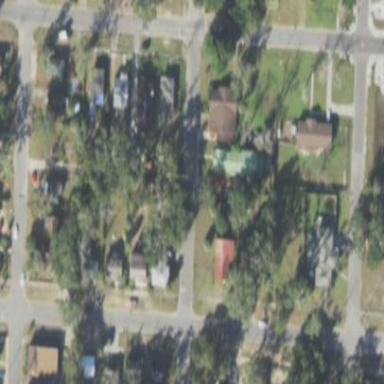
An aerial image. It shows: This residential area consists of single-family homes.